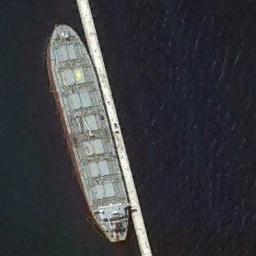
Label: ship